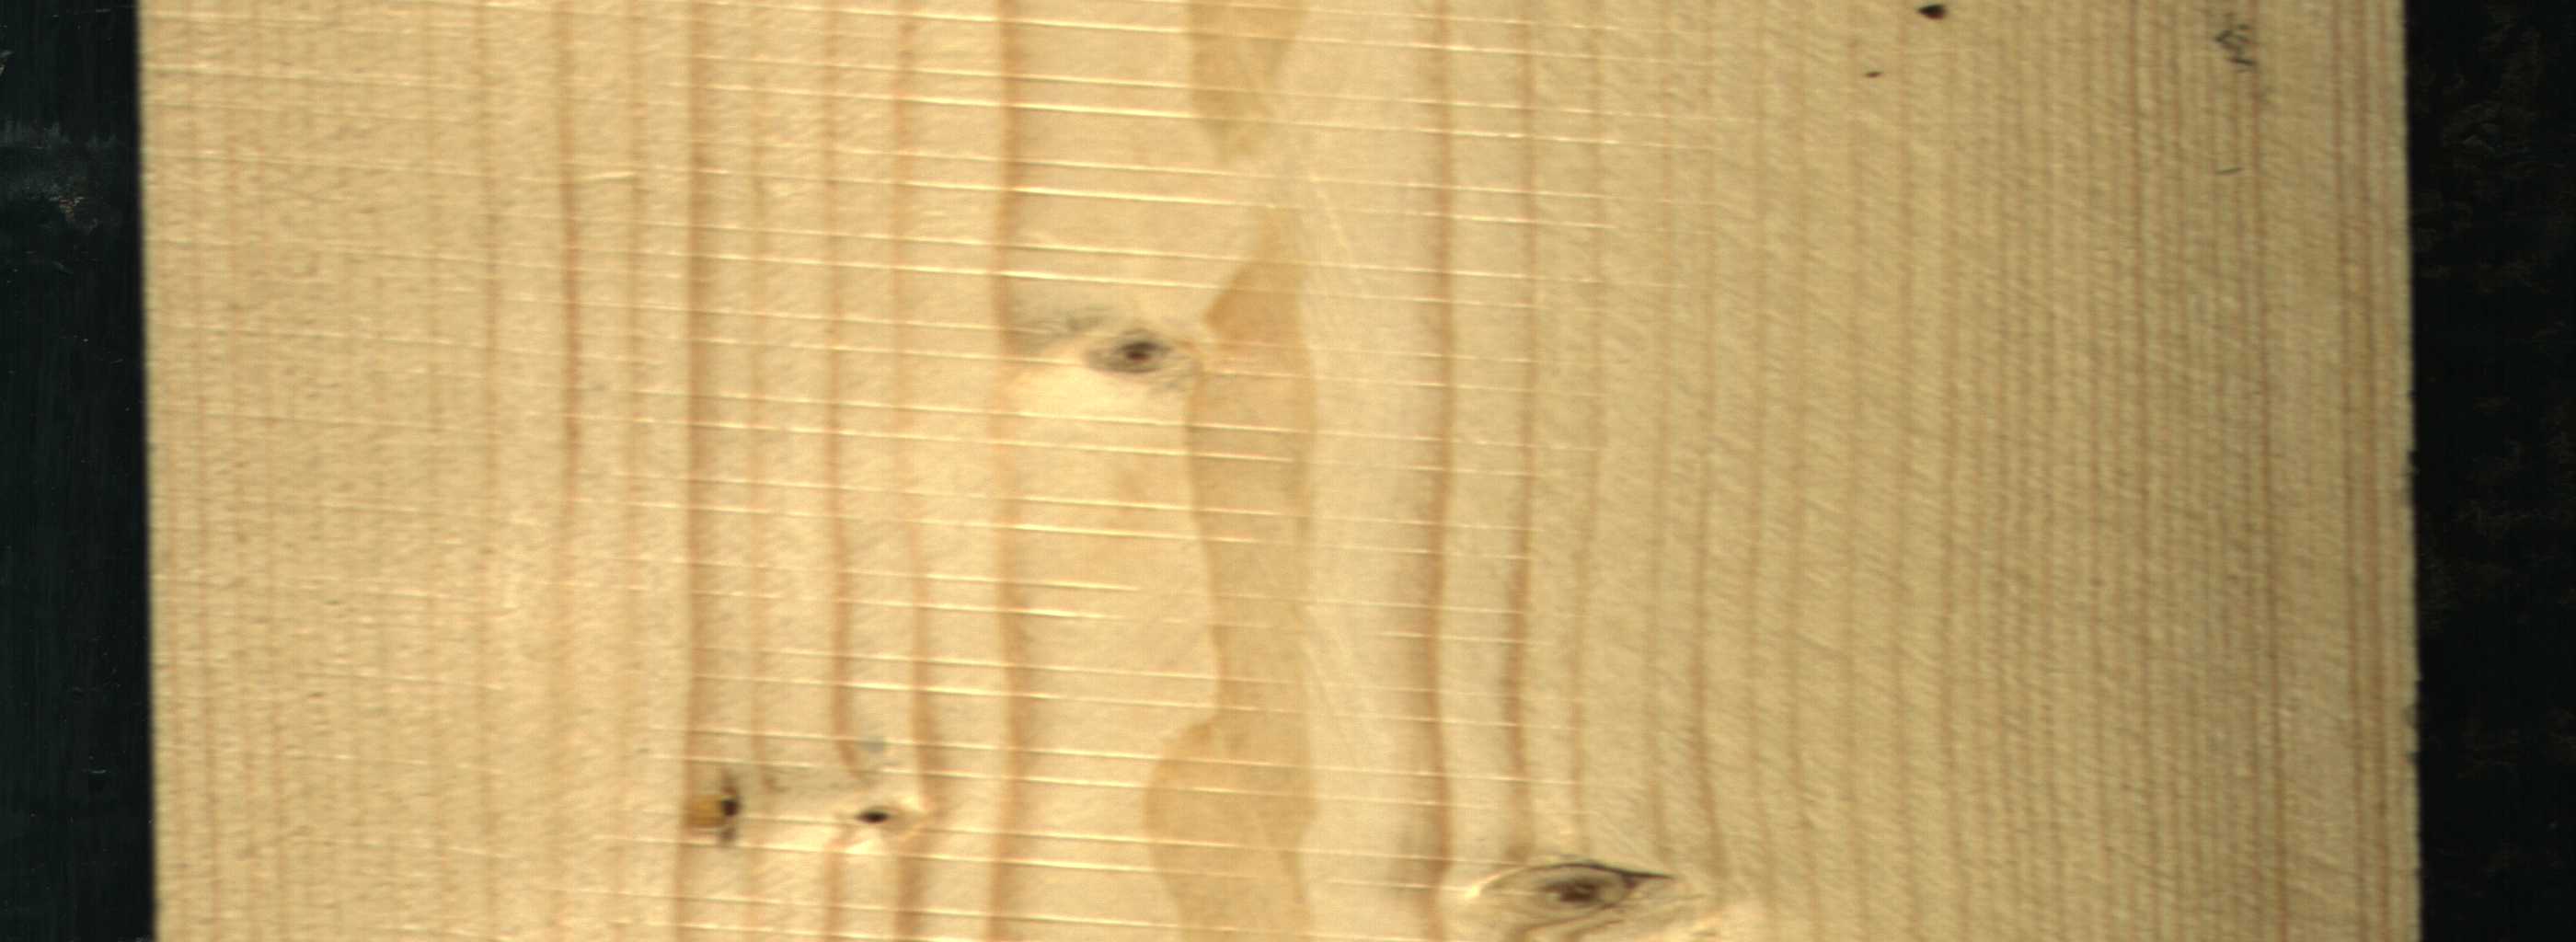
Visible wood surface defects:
resin
Dead_Knot
Live_Knot
Live_Knot